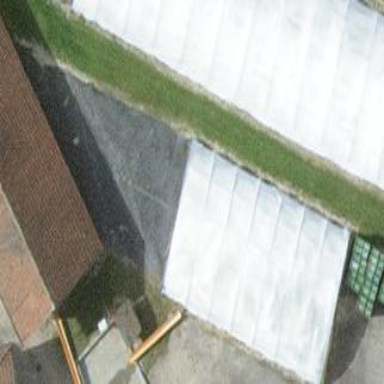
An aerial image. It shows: Greenhouse.